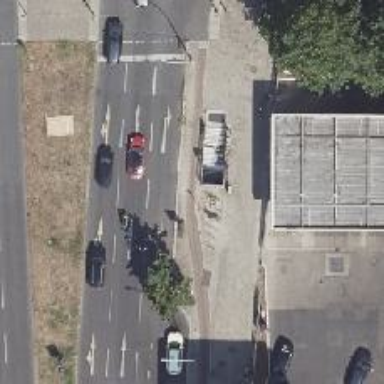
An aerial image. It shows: Subway entrance.